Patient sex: F
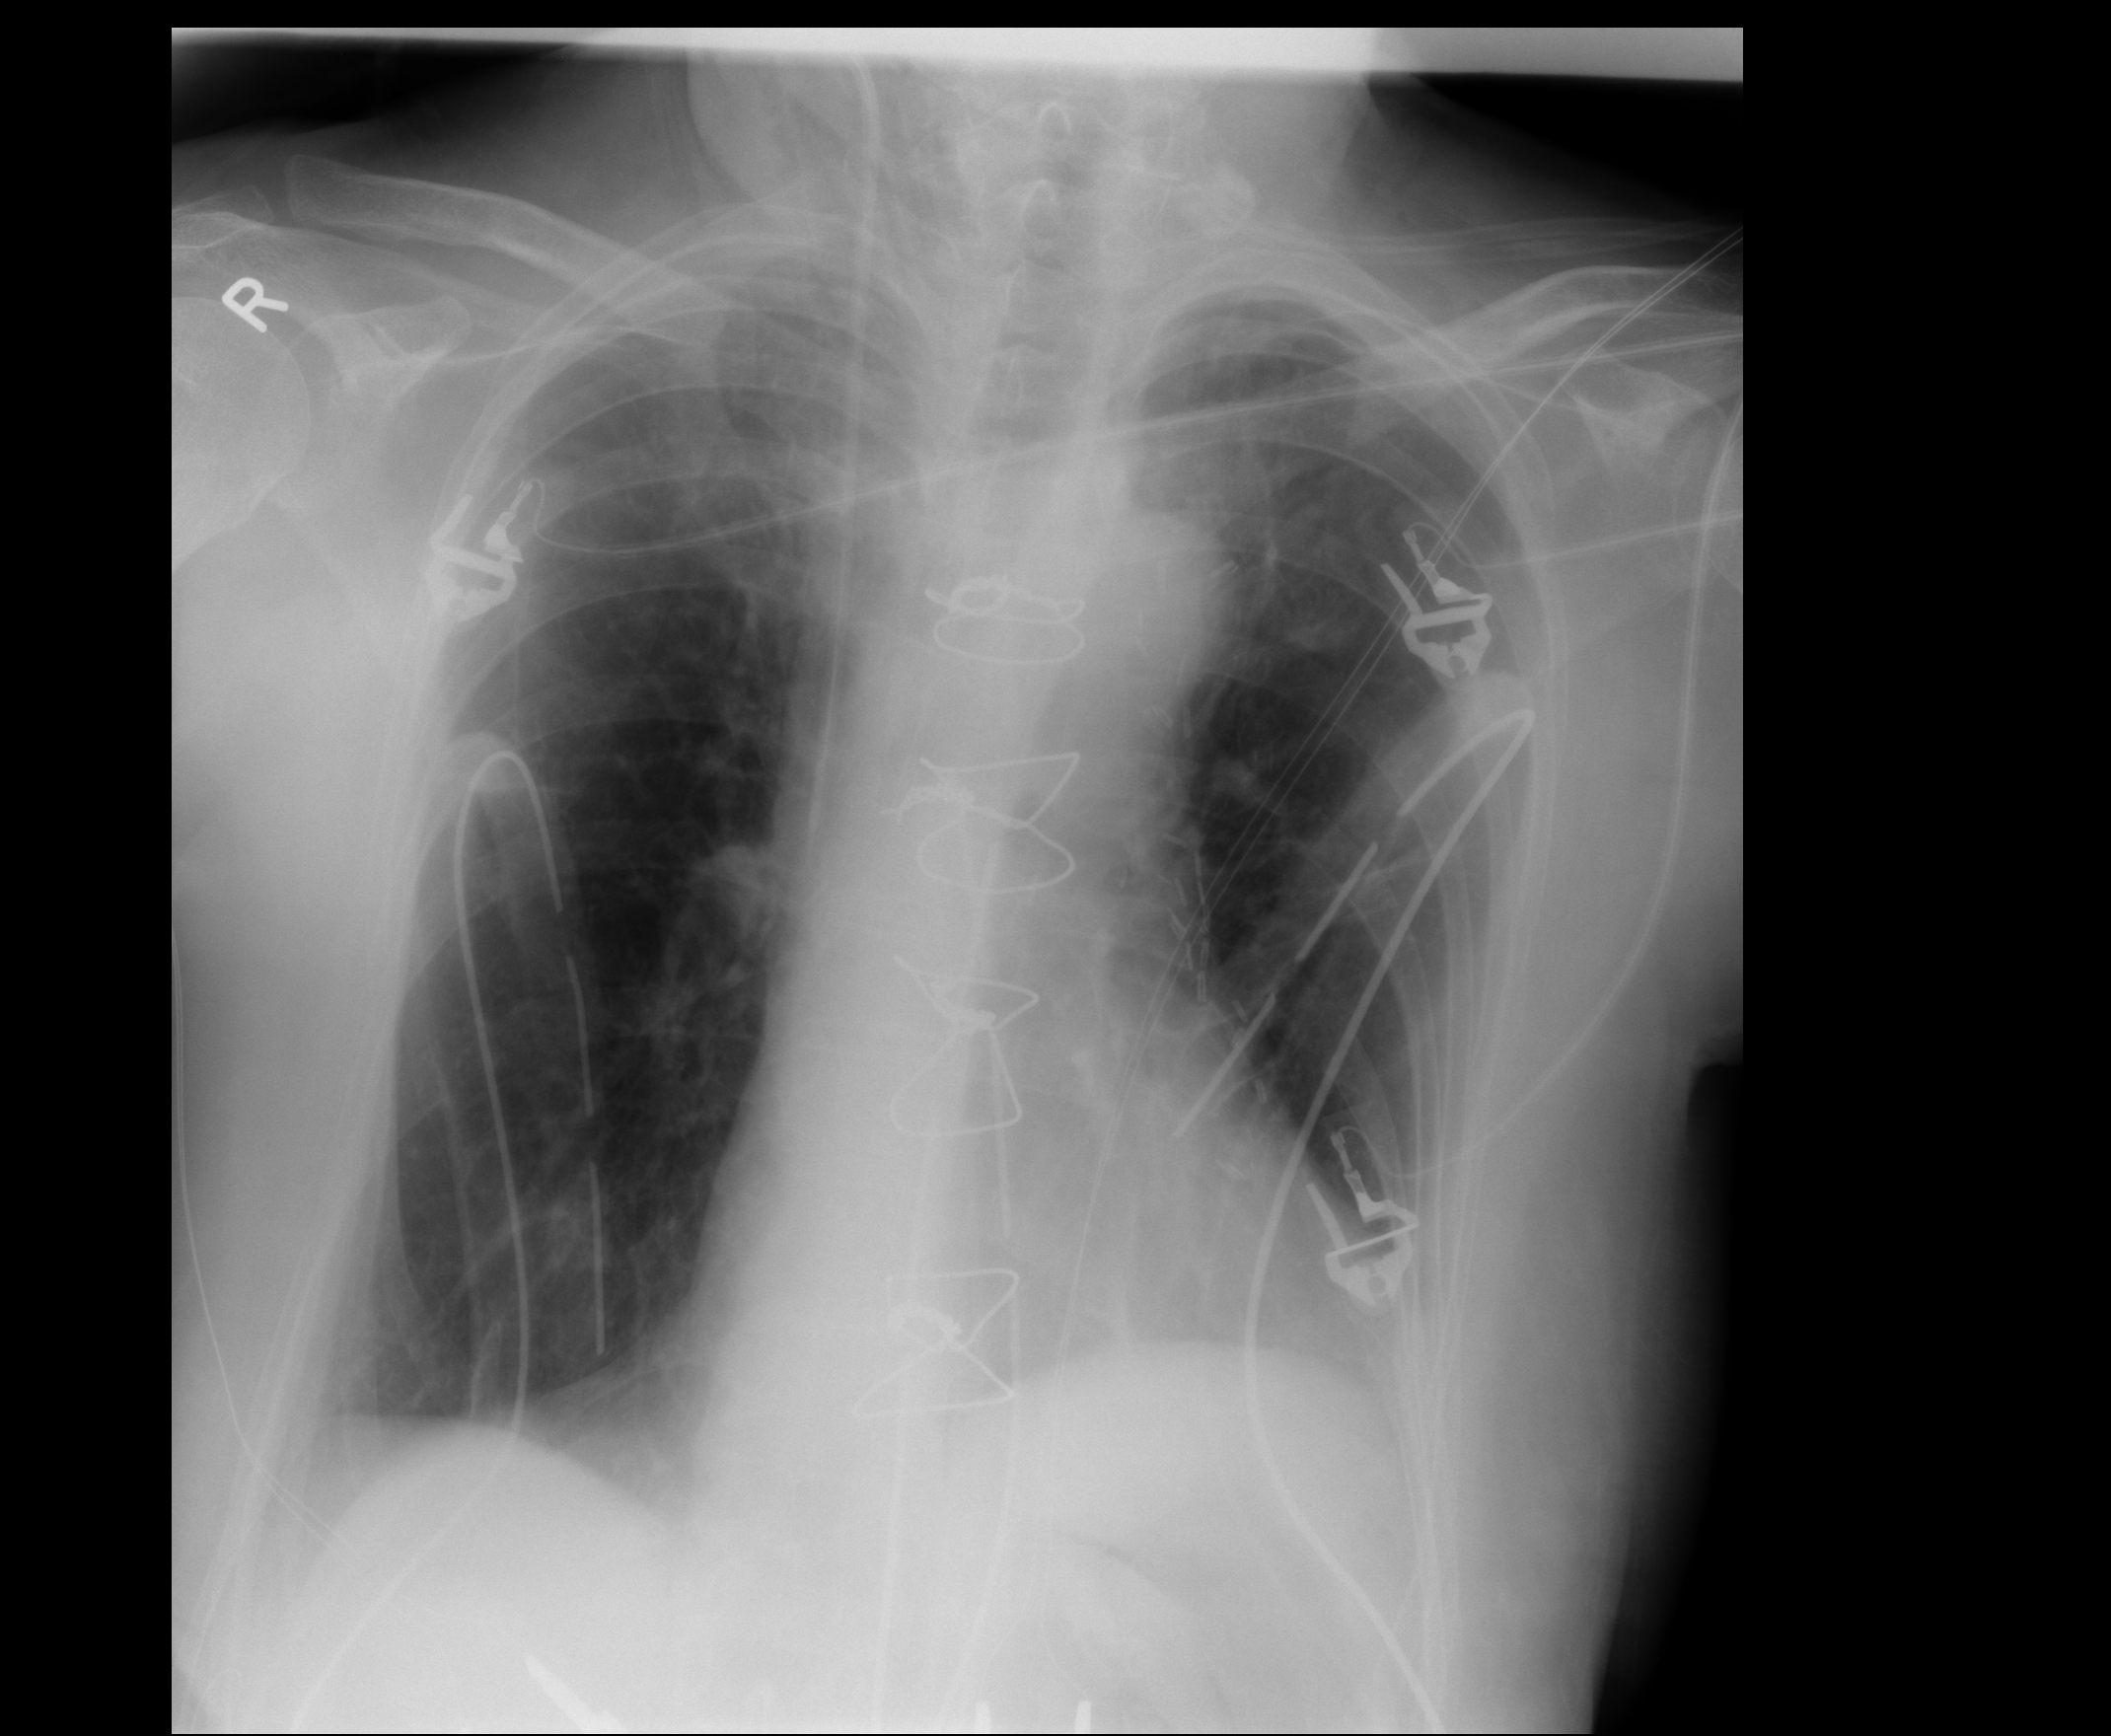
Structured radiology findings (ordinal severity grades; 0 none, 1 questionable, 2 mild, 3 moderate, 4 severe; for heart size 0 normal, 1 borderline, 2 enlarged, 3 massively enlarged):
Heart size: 0
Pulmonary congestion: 0
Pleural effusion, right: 0
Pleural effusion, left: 1
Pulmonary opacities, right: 0
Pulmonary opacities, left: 0
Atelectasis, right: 1
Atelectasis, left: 1